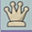
Piece: wQ